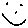
Label: smiley face